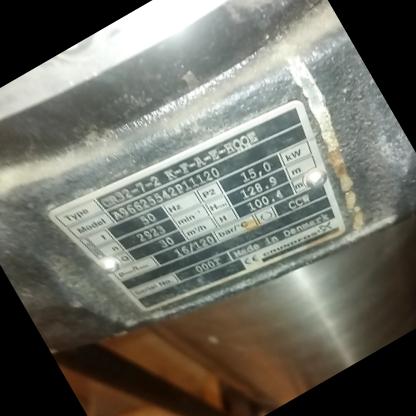
Klasa: tabliczka-znamionowa